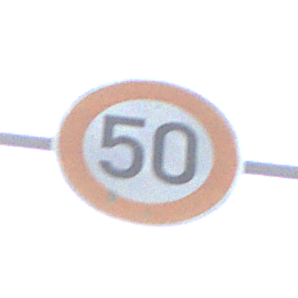
Verkehrszeichen: Geschwindigkeit50
Umgebung: Outdoor, Nature
Tageszeit: MorningAfternoon
Wetter: PartlyCloudy
Licht: Natural
Jahreszeit: NotSpecified
Kontrast: HighContrast